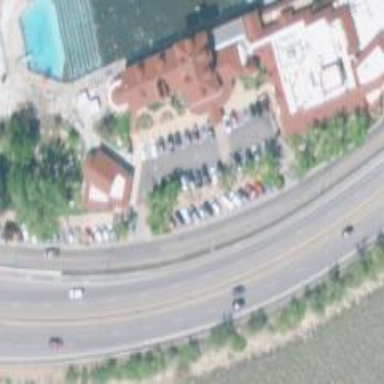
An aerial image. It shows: Parking space.